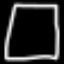
Label: square